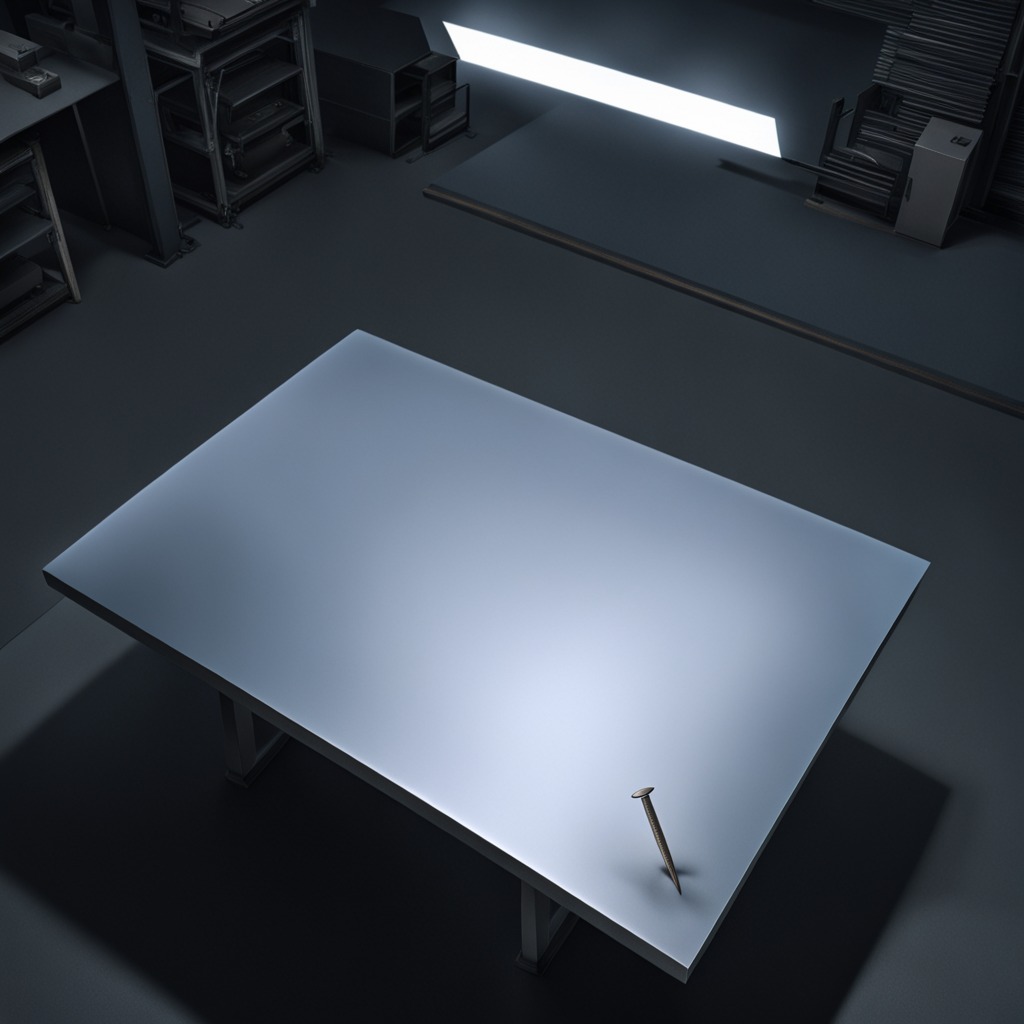
A nail is lying on a clean empty table in a basement in the evening.